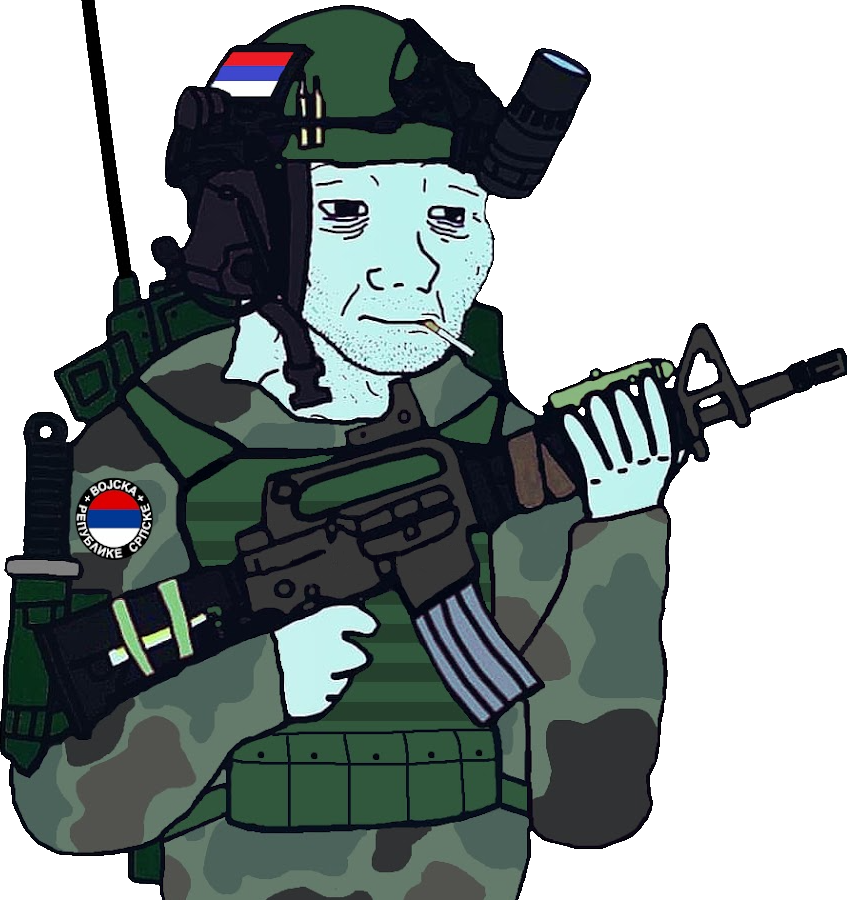
Label: 5_Doomer